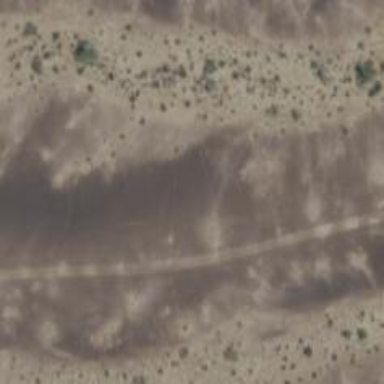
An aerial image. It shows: Track with grade 4 surface.